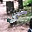
Label: 5